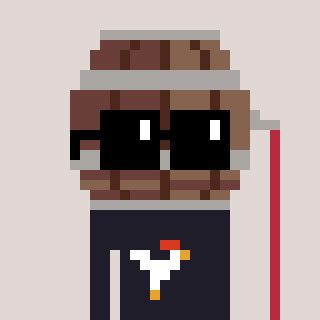
a pixel art character with square black sunglasses, a wine barrel-shaped head and a grayscale-colored body on a warm background